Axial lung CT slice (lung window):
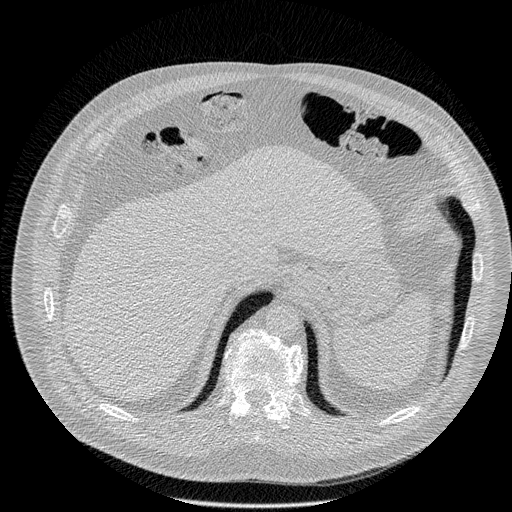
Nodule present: no